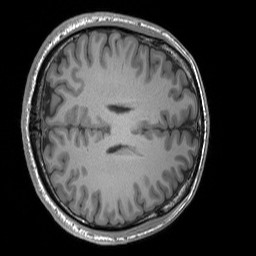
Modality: T1w
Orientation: axial
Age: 25
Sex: male
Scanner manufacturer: siemens
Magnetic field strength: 3 T
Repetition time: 1.8 s
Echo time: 0.00252 s